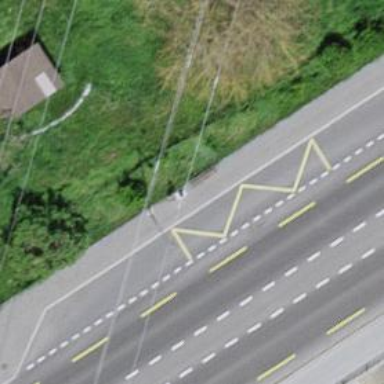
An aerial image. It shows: Bus stop with platform for public transport.